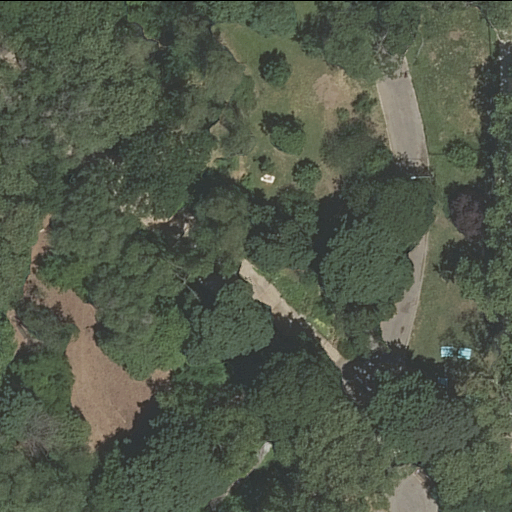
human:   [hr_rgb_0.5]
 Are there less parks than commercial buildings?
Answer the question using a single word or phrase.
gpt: no

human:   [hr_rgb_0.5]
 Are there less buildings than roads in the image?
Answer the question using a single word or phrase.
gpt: yes

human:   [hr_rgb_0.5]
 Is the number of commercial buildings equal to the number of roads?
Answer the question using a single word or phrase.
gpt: no

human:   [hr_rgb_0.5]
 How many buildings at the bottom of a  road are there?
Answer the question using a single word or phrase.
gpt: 0

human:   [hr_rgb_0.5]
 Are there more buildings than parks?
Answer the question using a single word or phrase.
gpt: no

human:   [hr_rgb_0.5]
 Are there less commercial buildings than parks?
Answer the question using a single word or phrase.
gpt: yes

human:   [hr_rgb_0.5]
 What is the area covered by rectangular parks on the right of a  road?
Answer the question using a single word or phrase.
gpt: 0m2

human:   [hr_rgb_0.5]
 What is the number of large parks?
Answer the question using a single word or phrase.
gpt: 1

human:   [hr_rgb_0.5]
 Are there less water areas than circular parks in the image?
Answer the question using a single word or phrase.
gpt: no

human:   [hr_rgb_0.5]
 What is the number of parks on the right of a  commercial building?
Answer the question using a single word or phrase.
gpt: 0

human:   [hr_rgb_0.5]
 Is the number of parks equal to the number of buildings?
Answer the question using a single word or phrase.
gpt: no

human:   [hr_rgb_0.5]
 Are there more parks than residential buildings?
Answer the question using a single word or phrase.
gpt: yes

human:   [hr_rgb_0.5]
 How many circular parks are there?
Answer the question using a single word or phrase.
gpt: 0

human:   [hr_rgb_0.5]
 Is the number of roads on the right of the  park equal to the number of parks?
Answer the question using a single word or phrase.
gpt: no

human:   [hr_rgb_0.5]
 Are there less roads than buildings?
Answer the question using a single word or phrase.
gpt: no

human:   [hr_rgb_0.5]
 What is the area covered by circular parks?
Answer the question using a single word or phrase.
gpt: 0m2

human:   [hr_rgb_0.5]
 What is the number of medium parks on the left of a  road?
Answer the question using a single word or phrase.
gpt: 0

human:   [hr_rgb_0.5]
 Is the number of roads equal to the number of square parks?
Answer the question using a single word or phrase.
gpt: no

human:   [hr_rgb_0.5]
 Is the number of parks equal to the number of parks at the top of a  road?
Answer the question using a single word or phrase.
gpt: no

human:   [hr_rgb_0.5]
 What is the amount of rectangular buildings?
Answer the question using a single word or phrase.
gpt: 0

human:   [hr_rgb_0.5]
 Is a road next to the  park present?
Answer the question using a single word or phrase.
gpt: yes

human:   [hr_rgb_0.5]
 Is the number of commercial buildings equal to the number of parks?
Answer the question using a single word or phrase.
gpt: no

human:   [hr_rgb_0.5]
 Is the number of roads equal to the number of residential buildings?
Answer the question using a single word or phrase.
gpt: no

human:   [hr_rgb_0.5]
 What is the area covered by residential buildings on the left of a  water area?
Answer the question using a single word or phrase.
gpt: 0m2

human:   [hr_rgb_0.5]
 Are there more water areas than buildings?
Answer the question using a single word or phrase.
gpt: no

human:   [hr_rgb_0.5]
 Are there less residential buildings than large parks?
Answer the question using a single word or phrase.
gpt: yes

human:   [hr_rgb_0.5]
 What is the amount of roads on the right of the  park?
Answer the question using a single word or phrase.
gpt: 4

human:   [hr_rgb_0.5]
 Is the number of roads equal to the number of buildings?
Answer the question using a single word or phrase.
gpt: no

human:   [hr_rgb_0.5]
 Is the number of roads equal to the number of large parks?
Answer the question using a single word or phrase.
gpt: no

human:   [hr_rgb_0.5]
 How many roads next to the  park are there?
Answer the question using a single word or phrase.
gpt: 4

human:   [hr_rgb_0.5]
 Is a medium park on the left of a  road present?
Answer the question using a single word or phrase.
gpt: no

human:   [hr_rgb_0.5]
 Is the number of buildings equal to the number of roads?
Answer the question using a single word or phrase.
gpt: no

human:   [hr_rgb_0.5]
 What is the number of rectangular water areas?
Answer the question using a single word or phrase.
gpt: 0

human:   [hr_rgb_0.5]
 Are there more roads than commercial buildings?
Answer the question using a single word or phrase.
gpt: yes

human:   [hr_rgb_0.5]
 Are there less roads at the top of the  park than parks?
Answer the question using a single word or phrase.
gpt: no

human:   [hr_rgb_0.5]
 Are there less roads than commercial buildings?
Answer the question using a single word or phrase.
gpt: no